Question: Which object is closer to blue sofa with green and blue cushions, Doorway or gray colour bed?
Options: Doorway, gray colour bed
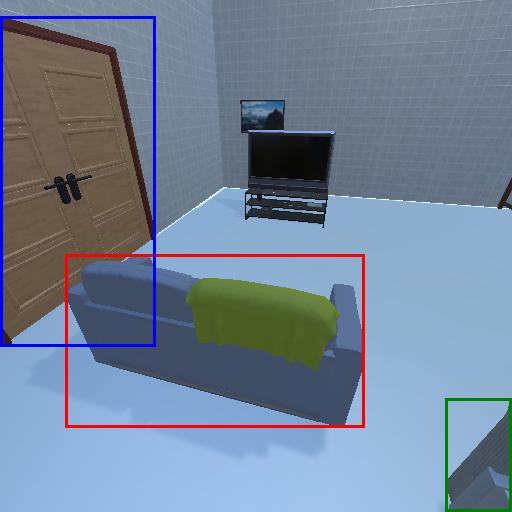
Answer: Doorway